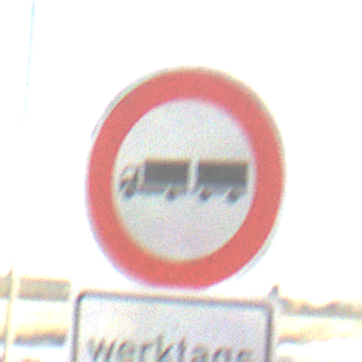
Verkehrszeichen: VerbotLastkraftwagenMitAnhaenger
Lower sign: ZeitangabenMitBeschraenkungAufWochentage1
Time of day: MorningAfternoon
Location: Outdoor (Suburban)
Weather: PartlyCloudy
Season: NotSpecified
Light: Natural